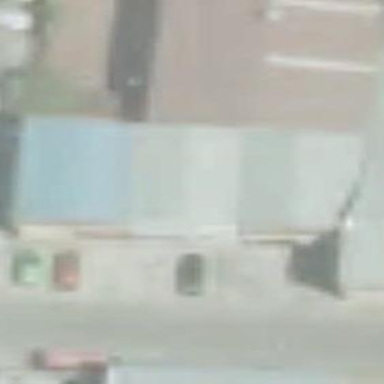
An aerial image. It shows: Warehouse.